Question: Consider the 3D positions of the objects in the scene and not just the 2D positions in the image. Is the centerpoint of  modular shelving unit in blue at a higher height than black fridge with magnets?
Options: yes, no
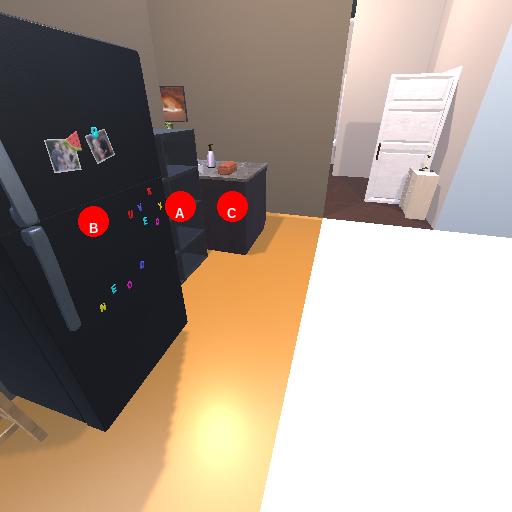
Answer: yes